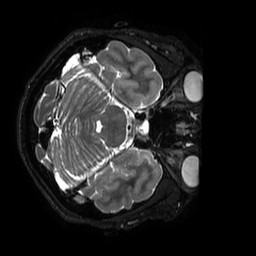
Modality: T2w
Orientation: axial
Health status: ill
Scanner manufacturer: philips
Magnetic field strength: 3 T
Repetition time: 2.5 s
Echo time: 0.331 s